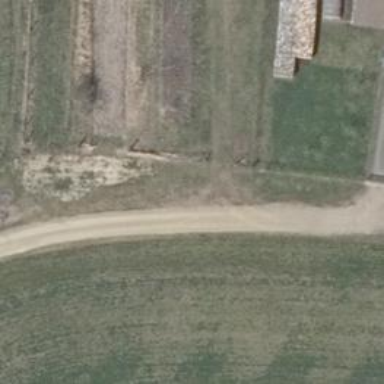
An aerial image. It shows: Paved track road with grade 4 tracktype.